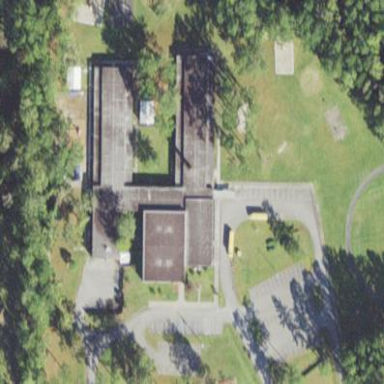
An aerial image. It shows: School building.